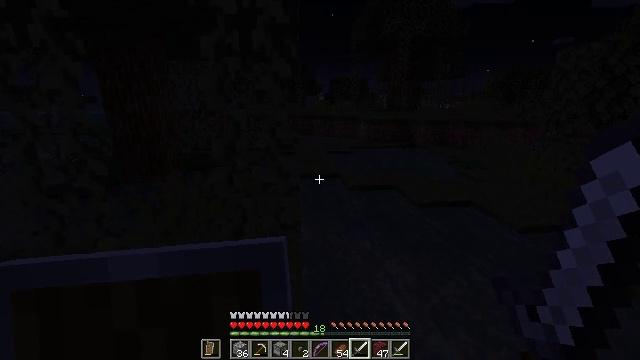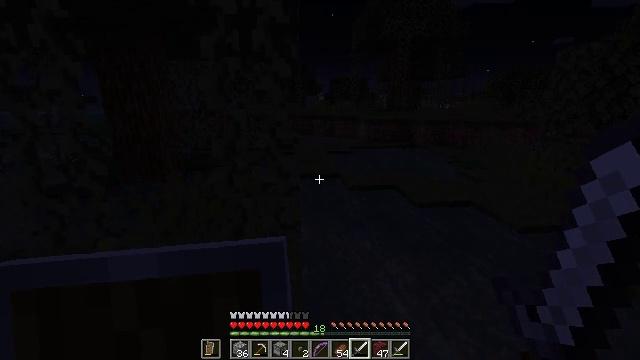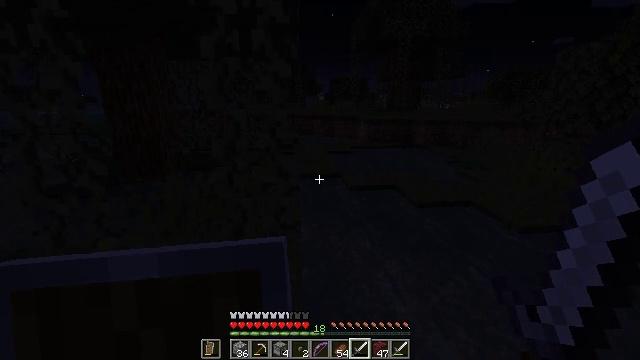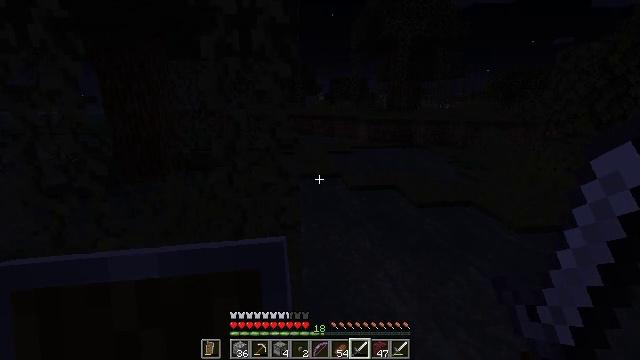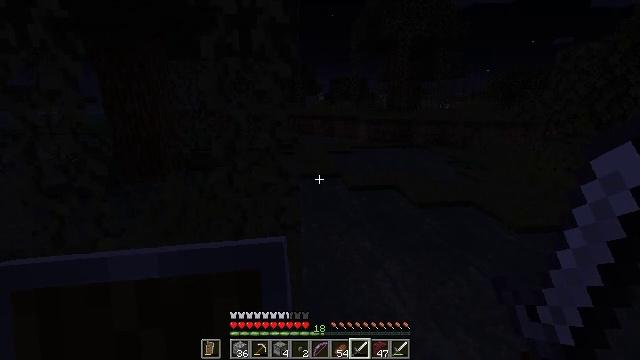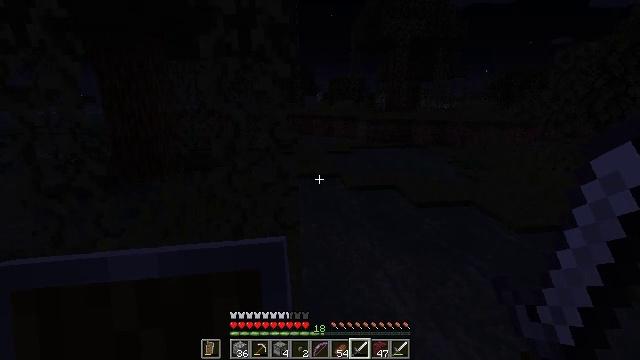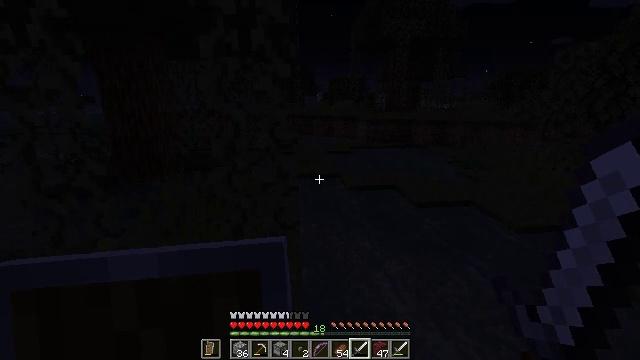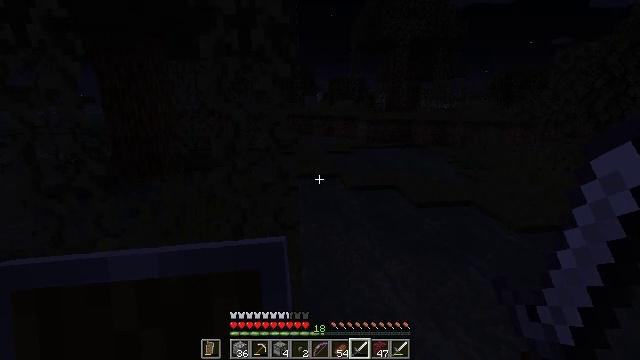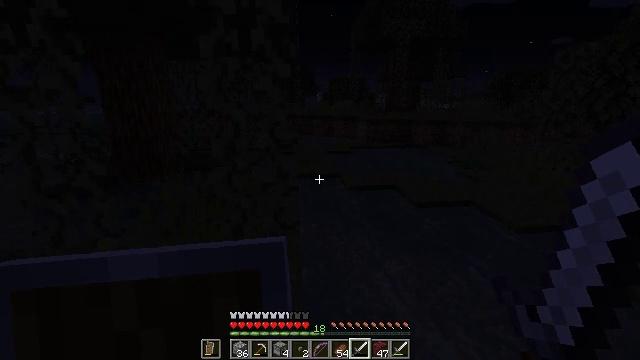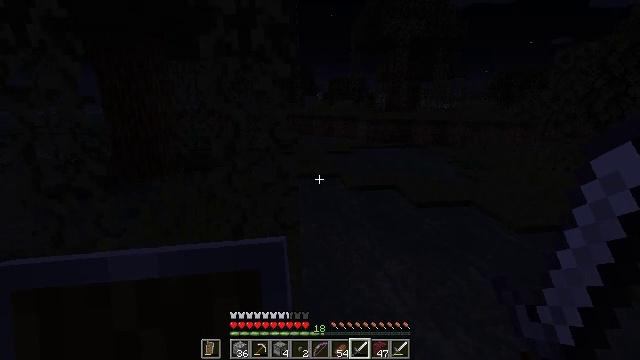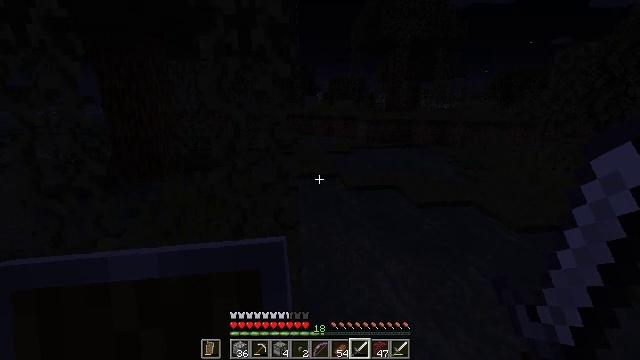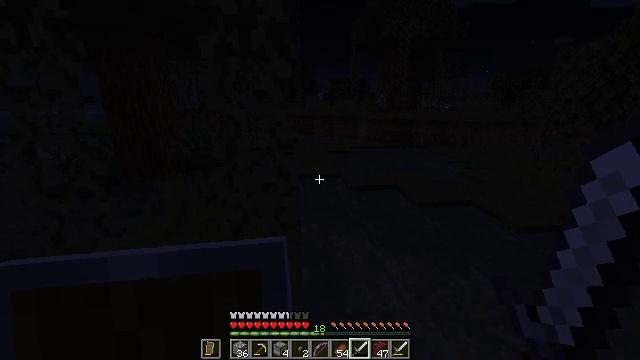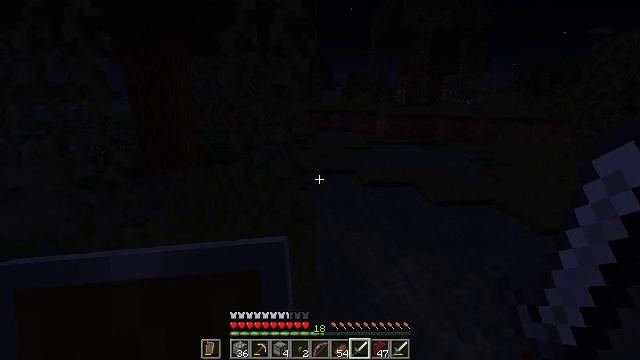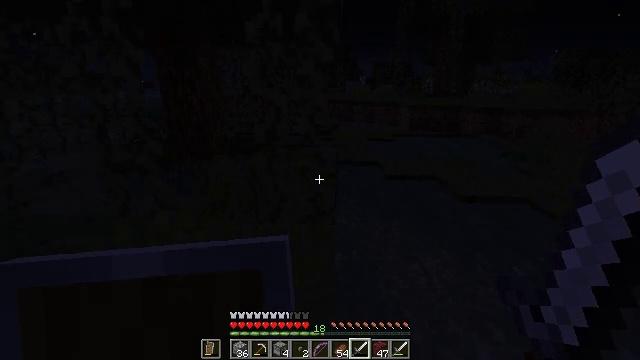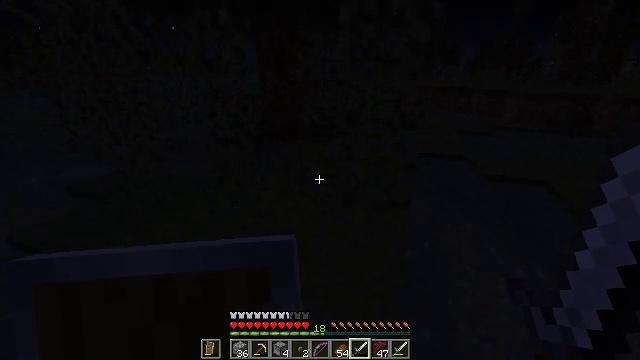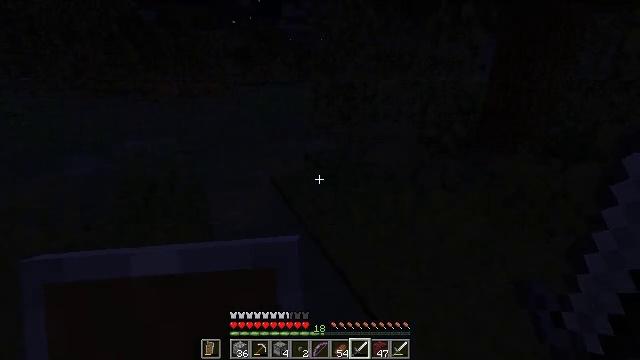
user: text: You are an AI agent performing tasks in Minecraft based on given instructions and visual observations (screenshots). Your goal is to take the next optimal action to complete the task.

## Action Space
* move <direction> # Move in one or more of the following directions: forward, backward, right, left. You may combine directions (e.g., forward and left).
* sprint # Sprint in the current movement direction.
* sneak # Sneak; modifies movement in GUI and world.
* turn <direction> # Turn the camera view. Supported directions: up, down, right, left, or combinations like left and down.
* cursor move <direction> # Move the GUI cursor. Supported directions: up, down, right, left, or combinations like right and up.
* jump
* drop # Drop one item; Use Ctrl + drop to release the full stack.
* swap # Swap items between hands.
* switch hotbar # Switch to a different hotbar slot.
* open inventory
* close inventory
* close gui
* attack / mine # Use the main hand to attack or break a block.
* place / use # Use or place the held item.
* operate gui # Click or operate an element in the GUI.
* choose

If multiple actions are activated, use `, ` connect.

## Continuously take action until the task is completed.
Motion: motion action
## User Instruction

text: Combat the slime.
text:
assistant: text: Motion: no_op
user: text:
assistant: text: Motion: no_op
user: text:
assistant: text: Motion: no_op
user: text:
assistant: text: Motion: no_op
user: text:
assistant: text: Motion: no_op
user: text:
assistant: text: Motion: no_op
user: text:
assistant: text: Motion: no_op
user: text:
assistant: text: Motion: no_op
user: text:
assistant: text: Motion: no_op
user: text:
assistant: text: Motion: no_op
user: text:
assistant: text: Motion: no_op
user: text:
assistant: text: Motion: turn left and down
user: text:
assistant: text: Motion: turn left and down
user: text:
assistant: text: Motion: turn left and down
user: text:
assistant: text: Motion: turn left
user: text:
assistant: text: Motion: turn left
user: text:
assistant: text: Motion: turn left
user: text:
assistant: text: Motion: turn left
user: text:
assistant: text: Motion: turn left
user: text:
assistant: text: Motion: turn left
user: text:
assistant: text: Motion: turn left
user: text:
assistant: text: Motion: no_op
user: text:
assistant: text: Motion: no_op
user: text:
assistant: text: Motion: turn right
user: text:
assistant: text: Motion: turn right and up
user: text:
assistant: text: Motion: turn right
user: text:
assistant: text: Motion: turn right
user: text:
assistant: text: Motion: turn right
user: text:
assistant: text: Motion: turn right
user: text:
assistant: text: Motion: no_op